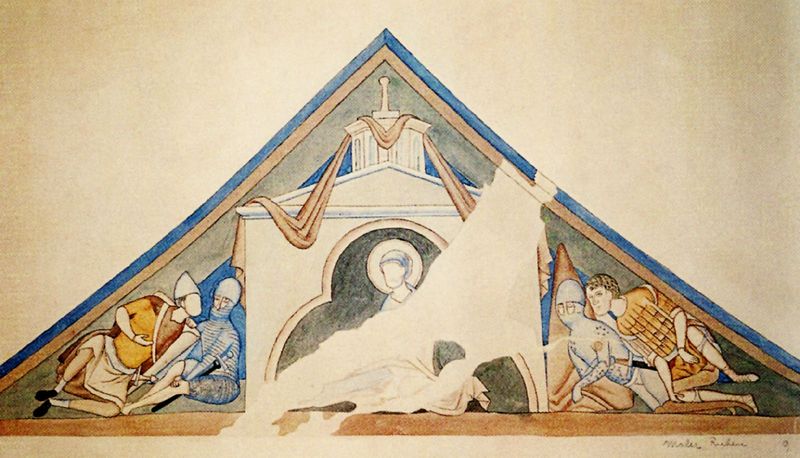
Titel: Der Romanische Kapitelsaal der Abtei Brauweiler
Standort: Brauweiler (EU - D - NRW)
Schlagwörter: blau, schlaf, umhang, weiß, dreieck, gelb, menschen, grau, männer, orange, skizze, zeichnung, dach, gebäude, haus, rot, tuch, beige, rahmen, signatur, vorhang, kirche, gold, farbig, kauern, schlafen, bogen, giebel, graphik, soldaten, wandmalerei, eingang, buch, schwert, uniform, soldat, helm, ritter, rüstung, fleck, fragment, heiligenschein, christus, grab, jesus, christlich, mittelalter, heiliger, tempel, fresko, dreieckig, auferstehung, römisch, zelt, rekonstruktion, gibel, restauration, beschädigt, kettenhemd, nachzeichnung, fragmentiert, 1900, drreieck